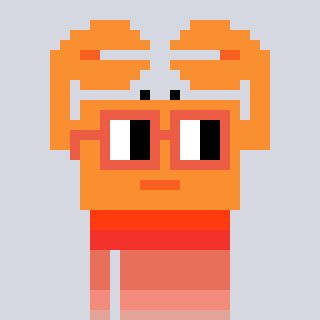
a pixel art character with square orange glasses, a crab-shaped head and a orange-colored body on a cool background